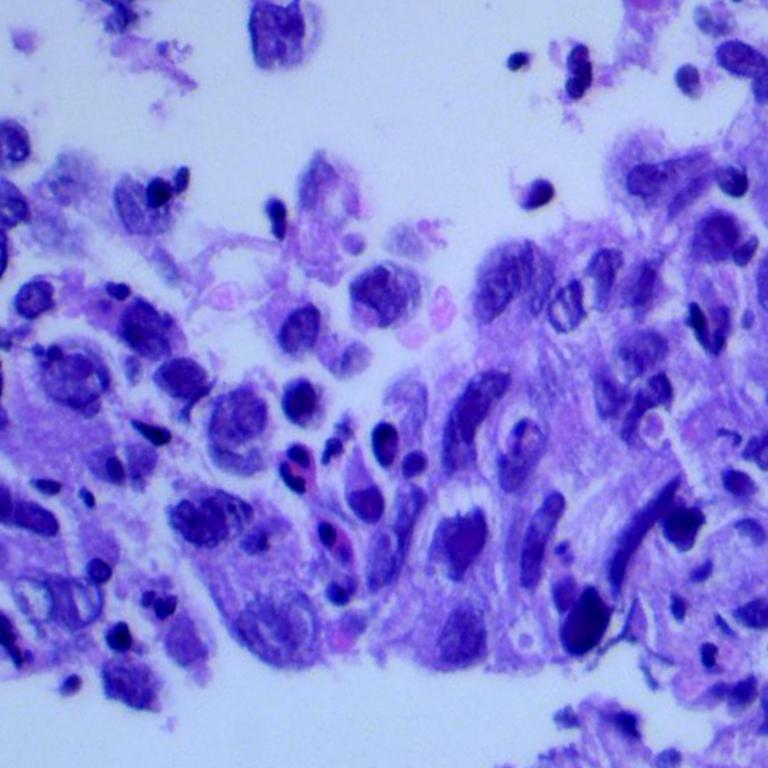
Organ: lung
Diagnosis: adenocarcinomas